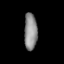
Tissue: lung
Cell type: Endothelial cells
Senescence score: 0.6541
Nuclear area (px): 471
Mean DAPI intensity: 140.361